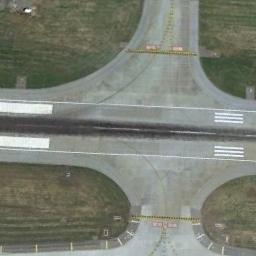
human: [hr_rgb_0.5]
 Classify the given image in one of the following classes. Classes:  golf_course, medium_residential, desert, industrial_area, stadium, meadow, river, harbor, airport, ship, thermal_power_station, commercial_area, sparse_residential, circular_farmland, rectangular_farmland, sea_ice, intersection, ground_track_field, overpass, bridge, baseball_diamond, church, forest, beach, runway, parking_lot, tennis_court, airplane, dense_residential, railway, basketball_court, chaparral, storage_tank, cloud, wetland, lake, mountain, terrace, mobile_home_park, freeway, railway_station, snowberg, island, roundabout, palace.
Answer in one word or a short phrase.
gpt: runway